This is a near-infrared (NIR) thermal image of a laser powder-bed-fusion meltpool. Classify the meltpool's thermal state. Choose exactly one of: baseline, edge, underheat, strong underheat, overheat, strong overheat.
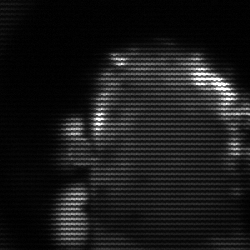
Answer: baseline